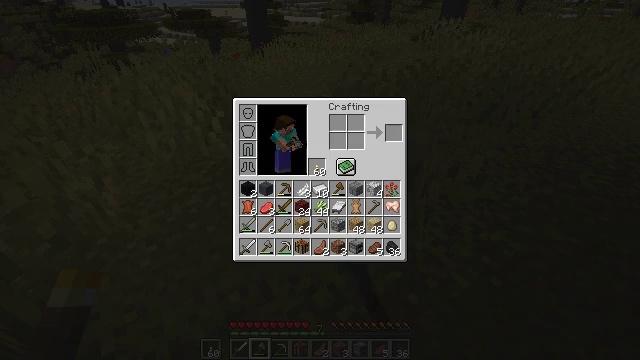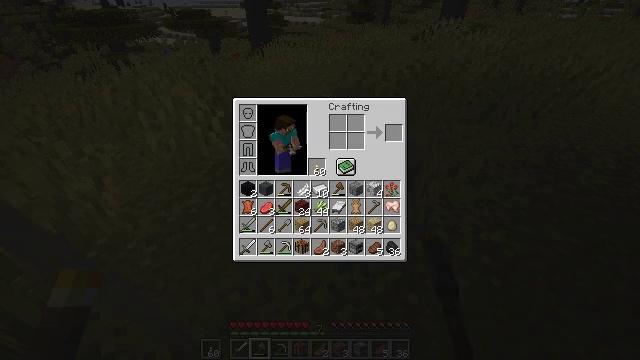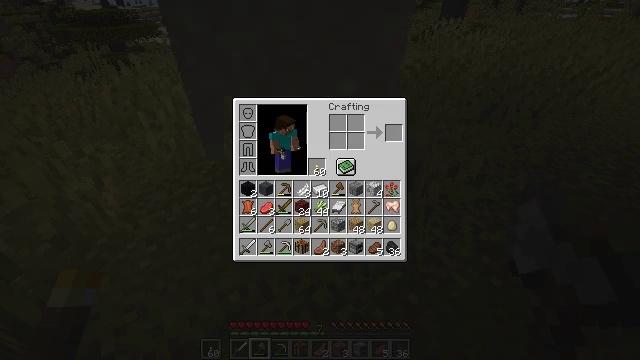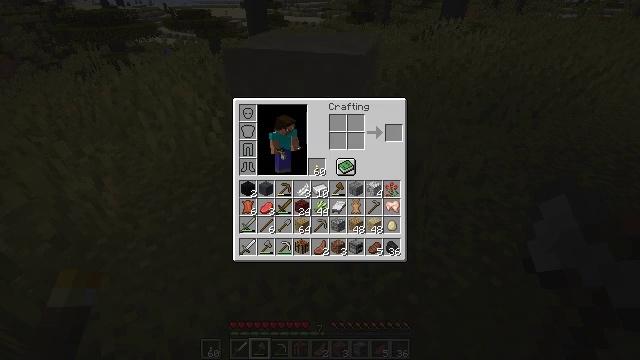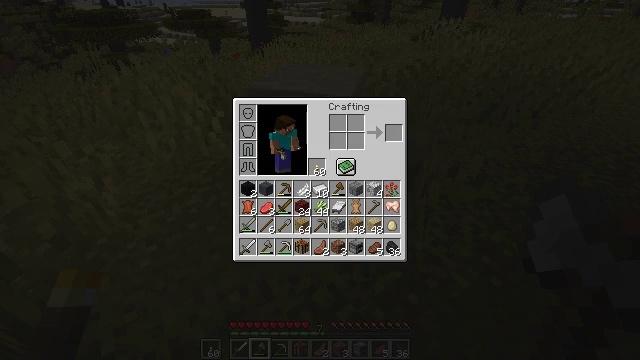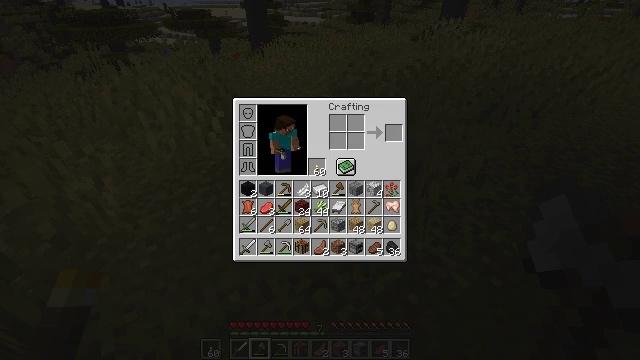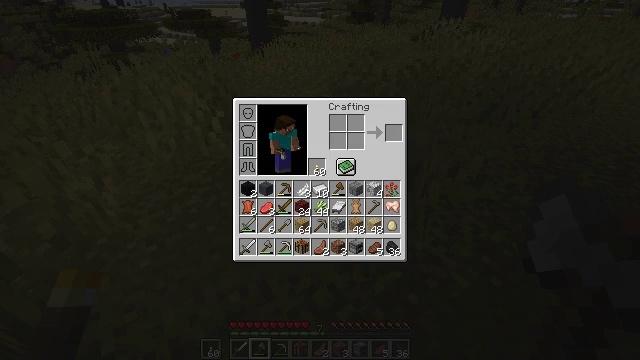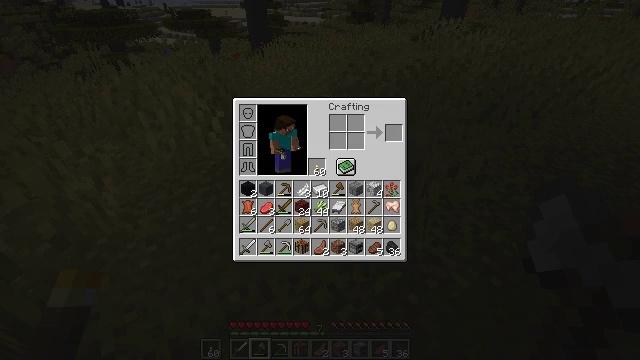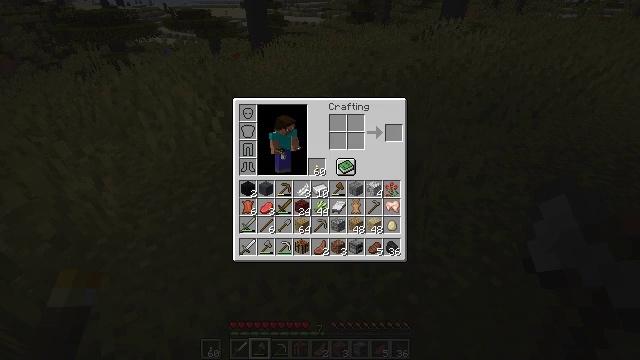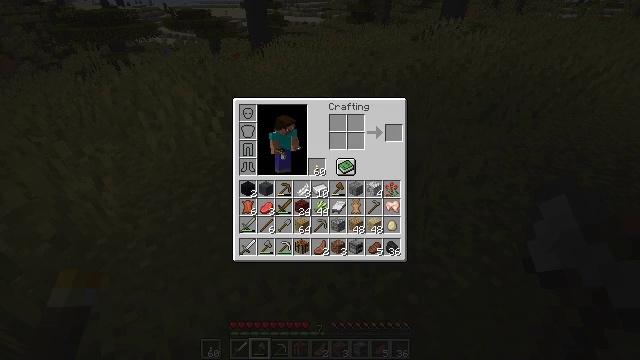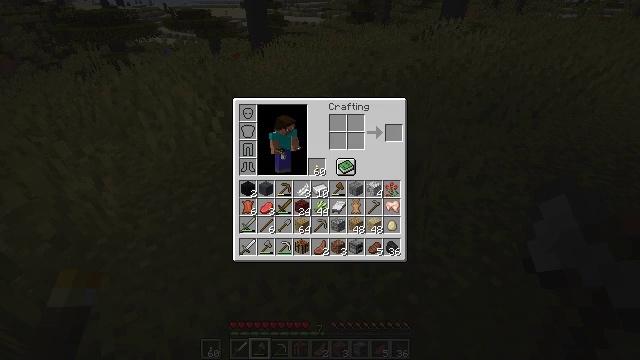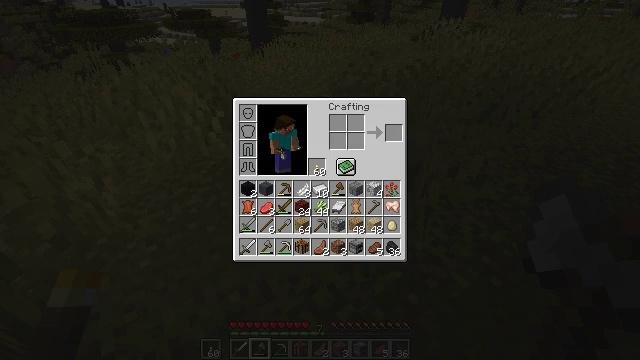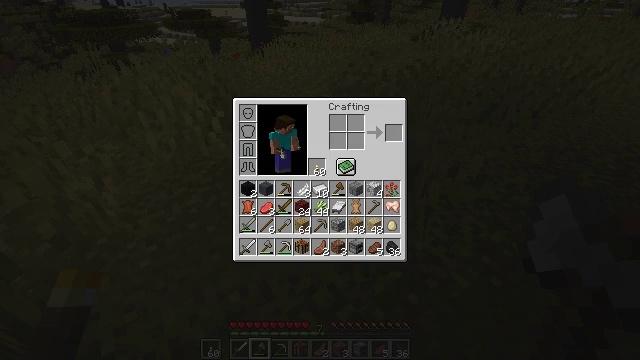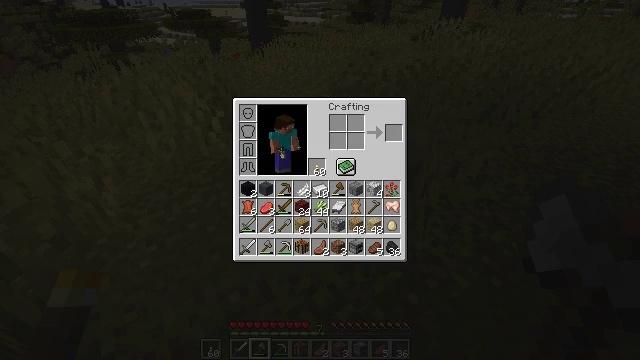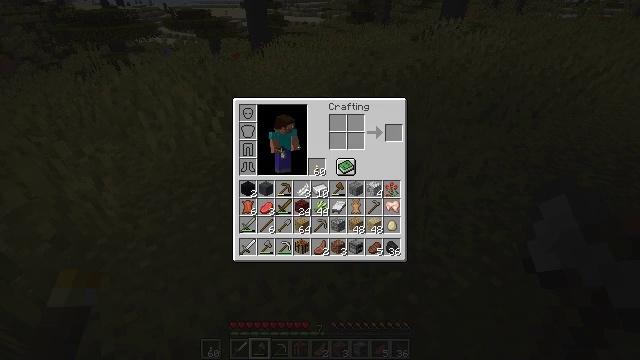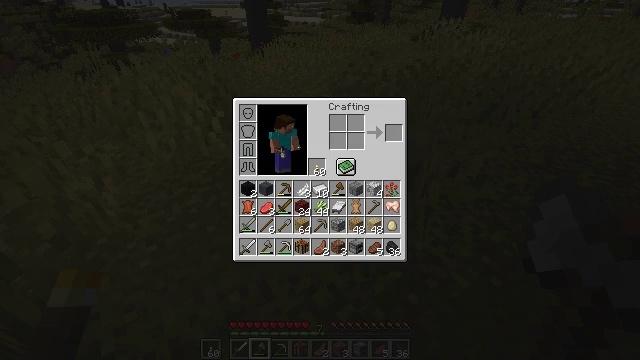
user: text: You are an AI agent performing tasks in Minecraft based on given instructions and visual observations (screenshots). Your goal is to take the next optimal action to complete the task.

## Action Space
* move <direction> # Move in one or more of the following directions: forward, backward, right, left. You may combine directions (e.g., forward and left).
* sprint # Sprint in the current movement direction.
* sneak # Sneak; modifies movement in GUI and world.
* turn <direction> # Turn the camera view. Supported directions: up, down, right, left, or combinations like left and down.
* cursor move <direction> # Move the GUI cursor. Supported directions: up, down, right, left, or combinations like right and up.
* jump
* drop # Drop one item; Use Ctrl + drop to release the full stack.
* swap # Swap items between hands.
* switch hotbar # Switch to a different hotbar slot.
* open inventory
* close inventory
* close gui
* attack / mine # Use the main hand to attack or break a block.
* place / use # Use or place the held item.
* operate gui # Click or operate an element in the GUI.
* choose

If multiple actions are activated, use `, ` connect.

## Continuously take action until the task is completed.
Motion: motion action
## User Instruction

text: Hunt a rabbit.
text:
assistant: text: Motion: open gui
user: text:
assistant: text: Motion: no_op
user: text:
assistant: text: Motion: no_op
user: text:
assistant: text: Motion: no_op
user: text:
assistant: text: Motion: no_op
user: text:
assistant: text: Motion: no_op
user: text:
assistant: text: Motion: no_op
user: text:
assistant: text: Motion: no_op
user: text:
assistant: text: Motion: no_op
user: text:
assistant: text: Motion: no_op
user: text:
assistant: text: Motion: no_op
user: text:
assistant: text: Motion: no_op
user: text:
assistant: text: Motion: no_op
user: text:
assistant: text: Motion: no_op
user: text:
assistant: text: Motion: no_op
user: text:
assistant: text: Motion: no_op
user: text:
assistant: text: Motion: no_op
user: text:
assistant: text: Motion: no_op
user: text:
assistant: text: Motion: no_op
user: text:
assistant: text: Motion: no_op
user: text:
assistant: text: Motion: no_op
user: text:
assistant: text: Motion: no_op
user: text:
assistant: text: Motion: no_op
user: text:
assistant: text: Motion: no_op
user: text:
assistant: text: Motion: no_op
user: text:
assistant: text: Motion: no_op
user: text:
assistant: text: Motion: no_op
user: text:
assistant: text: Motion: move forward
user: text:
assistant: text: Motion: move forward
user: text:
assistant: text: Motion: move forward